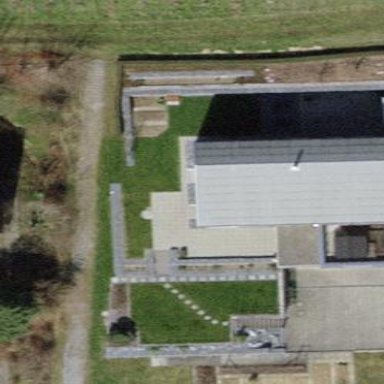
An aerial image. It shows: Detached building with saltbox-shaped roof.